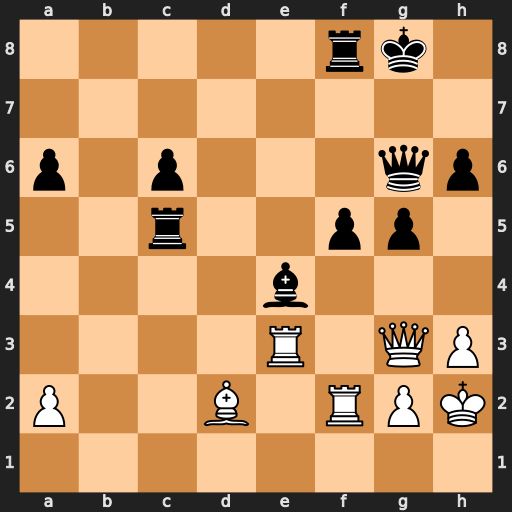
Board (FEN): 5rk1/8/p1p3qp/2r2pp1/4b3/4R1QP/P2B1RPK/8
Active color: w
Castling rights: -
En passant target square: -
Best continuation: Rxe4 fxe4 Rxf8+ Kxf8 Bb4